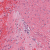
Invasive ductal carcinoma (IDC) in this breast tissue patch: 0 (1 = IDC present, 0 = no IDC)